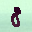
Label: 8